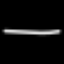
Label: line